Field crop: maize
Growth stage: 2
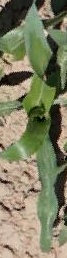
Species: maize